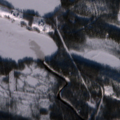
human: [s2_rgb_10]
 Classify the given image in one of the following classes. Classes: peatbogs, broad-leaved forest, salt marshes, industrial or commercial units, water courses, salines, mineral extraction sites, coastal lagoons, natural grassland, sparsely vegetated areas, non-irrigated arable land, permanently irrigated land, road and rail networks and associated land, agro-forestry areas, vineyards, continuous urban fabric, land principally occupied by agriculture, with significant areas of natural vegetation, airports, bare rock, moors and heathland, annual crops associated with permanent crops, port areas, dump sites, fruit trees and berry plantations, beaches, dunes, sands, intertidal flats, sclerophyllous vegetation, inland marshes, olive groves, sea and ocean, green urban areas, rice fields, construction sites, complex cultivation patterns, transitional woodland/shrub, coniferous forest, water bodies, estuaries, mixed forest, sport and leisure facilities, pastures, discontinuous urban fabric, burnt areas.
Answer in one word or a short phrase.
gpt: coniferous forest, water bodies